Field crop: maize
Growth stage: 1
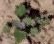
Species: chenopodium